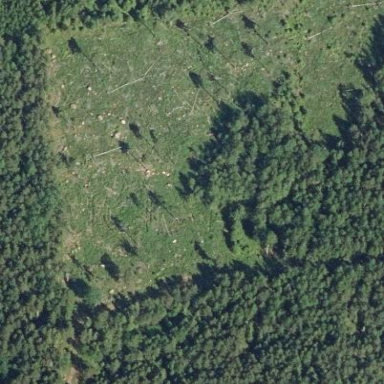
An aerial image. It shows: Clearcut area created by human activity.